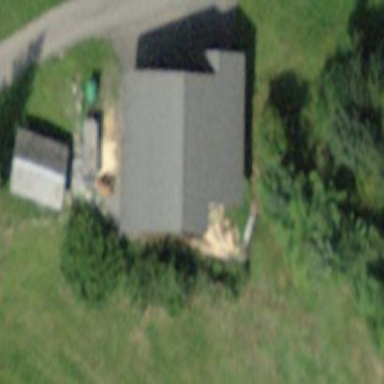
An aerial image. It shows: Garage.